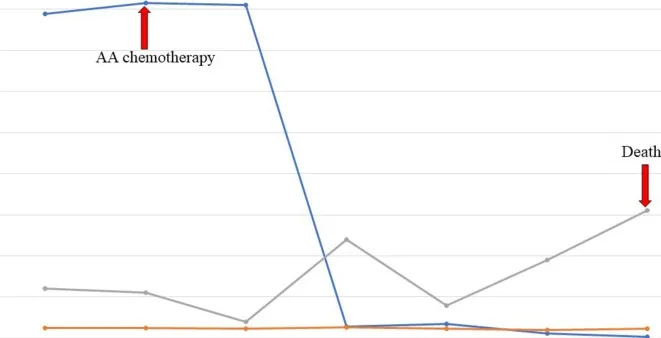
Blood cell counts during hospitalization.
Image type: pathology (immunostaining)